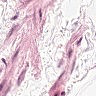
Metastatic tissue present: no